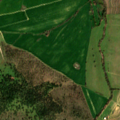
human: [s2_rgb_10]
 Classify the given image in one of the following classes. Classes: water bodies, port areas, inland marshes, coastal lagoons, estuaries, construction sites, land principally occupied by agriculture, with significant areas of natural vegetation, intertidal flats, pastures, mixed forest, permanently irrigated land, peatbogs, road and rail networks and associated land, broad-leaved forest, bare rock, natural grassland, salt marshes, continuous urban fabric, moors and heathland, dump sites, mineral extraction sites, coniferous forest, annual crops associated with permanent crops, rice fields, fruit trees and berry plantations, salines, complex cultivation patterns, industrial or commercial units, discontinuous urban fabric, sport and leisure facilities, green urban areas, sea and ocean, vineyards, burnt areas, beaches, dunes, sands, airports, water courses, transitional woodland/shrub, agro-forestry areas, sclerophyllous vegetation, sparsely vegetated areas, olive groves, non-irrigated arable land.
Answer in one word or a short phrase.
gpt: non-irrigated arable land, rice fields, agro-forestry areas, transitional woodland/shrub